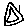
Label: triangle